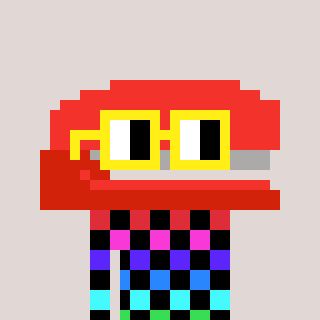
a pixel art character with square yellow glasses, a stapler-shaped head and a peachy-colored body on a warm background